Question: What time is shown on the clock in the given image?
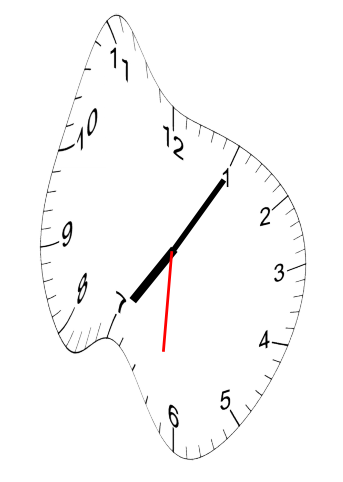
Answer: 07:05:31